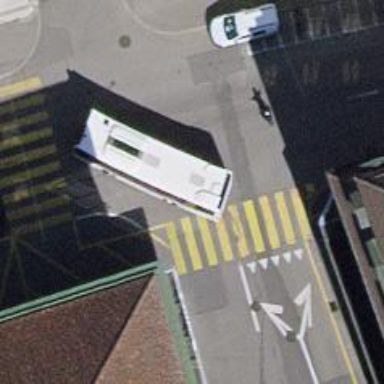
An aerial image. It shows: Uncontrolled road crossing.